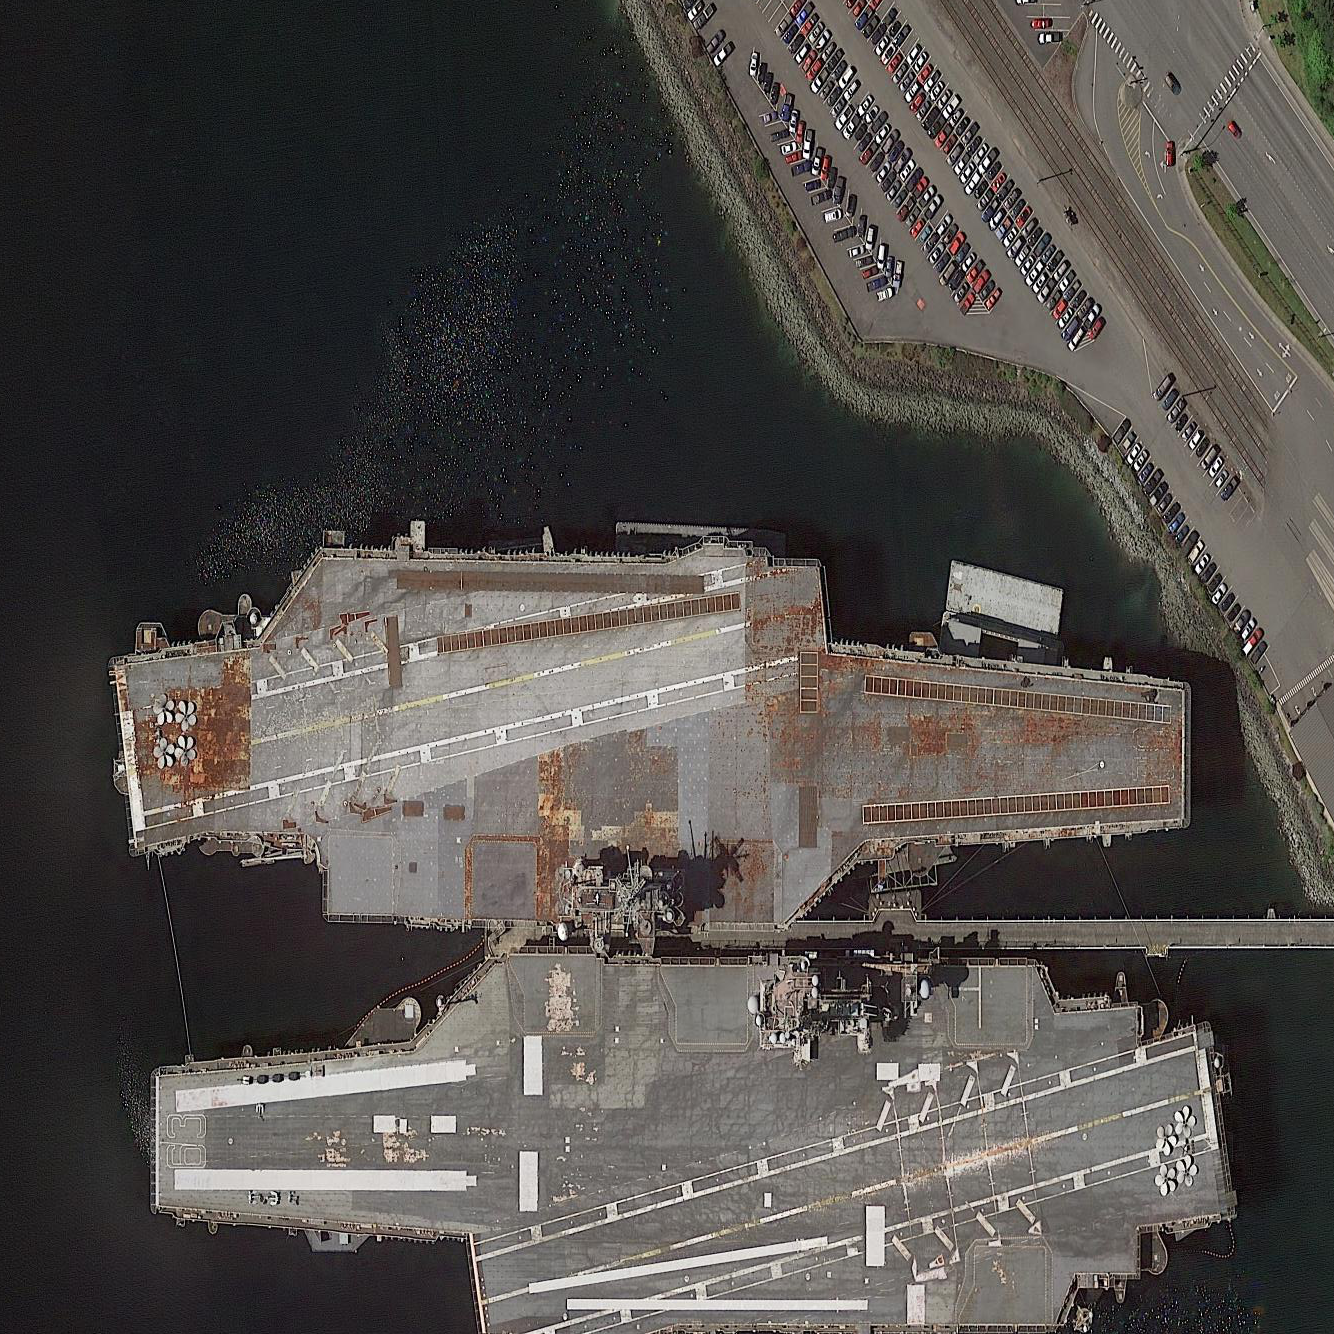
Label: aircraft_carrier